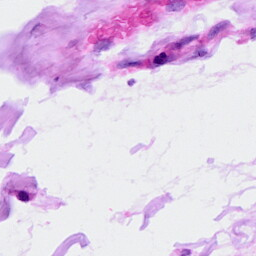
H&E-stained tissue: Ovarian